Question: The last couple of days I've been <URL> - with the conclusion:
With portable format I mean going to a project's settings, then to 'Build' '->' 'Advanced' and then selecting 'portable' under 'Debugging information'.
When I start debugging a .NET Framework project built like this, breakpoints don't get hit.

When I pause the debugger and look for the reason why it didn't load the symbols, it says (under 'Symbol load information'):
> PDB format is not supported
I can reproduce this with any .NET project. The target framework doesn't seem to matter. I tried .NET 4.5.2 and 4.6.2.
It works fine, though, for .NET projects.
Now, the strange thing is that the exact same project works fine on another computer.
So, it seems that my computer is missing something or has something misconfigured. But my Google search didn't turn up anything. Any ideas how to fix this problem?
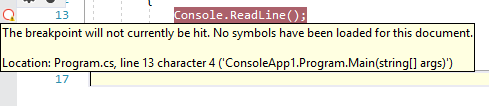
Answer: You are probably using the wrong debugging engine.
Navigate: Tools > Options > Debugging > General
Ensure that the "Use Managed Compatibility Mode" is ticked.